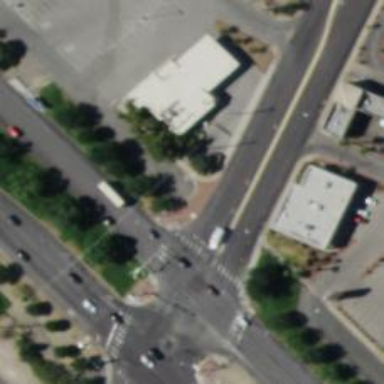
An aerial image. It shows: Solid stop line on the road.